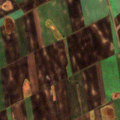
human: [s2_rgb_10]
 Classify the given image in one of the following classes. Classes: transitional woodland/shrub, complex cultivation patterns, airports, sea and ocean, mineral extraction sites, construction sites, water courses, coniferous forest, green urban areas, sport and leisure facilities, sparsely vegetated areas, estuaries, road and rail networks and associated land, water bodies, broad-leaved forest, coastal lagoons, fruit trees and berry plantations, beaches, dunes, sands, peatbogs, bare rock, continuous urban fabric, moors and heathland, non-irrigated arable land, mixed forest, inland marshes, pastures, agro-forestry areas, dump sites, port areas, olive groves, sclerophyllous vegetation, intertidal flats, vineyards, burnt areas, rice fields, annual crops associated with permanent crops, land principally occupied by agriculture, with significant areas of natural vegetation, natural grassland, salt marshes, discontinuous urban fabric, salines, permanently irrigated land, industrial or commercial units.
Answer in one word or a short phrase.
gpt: non-irrigated arable land